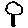
Label: tree